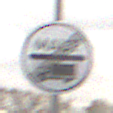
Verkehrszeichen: EndeMautpflicht
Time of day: MorningAfternoon
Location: Outdoor (Nature)
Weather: Overcast
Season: NotSpecified
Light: Natural